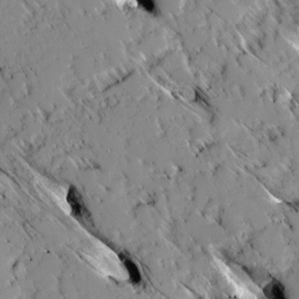
Label: non_frost